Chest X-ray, AP view. Patient: 34 years old, sex M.
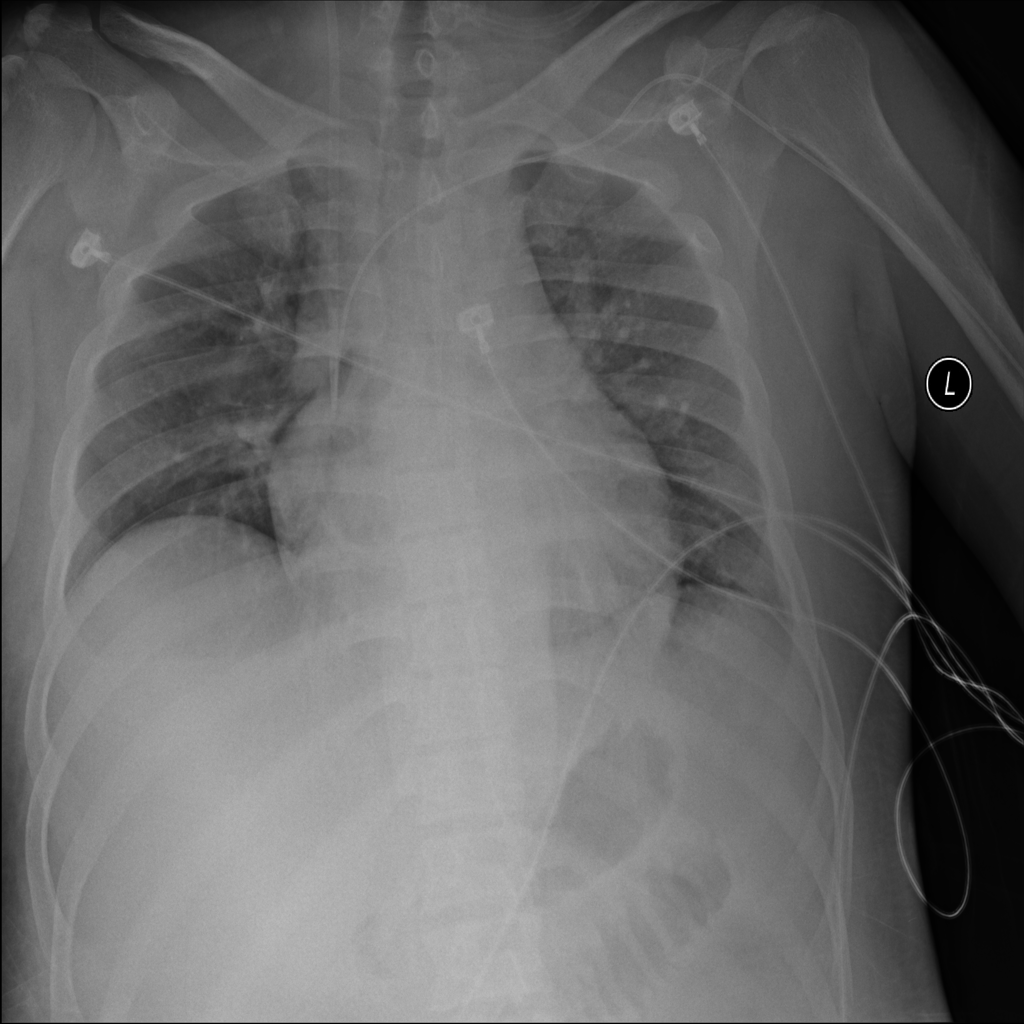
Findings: No Finding